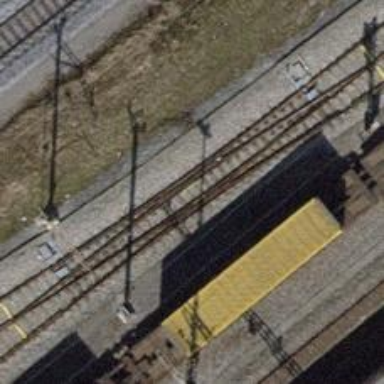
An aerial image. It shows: Railway switch.